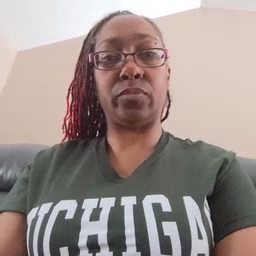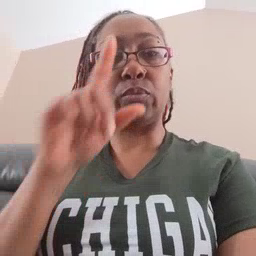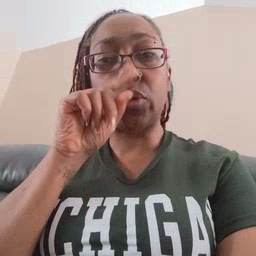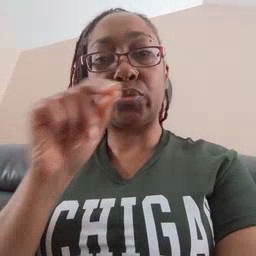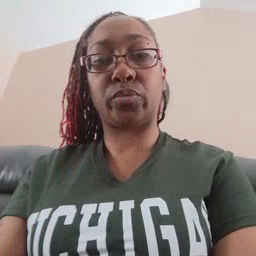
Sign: bird